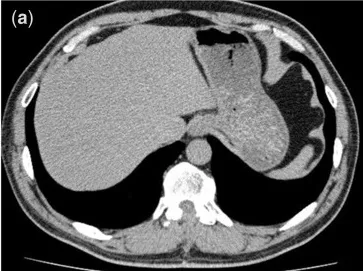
CT scan of a patient with MTX-associated reversible liver atrophy in a patient with RA. (a) Seven years before hospitalization.
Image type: radiology (ct)